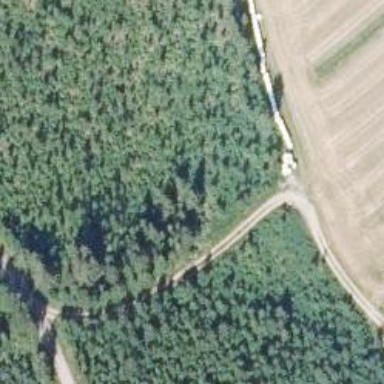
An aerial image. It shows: Track with grade5 tracktype.